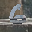
Label: 6